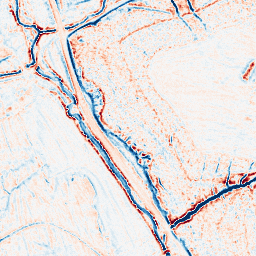
Category: edge_preserving
Decomposition family: bilateral
Decomposition parameters: d: 9
sigma_color: 100
sigma_space: 100
Upsampling method: sinc_blackman
Upsampling parameters: scale: 2
kernel_size: 16
Upsampling scale: 2